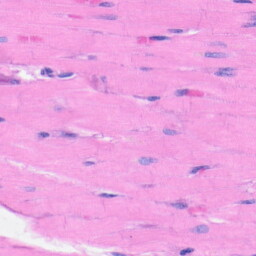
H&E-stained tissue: Heart